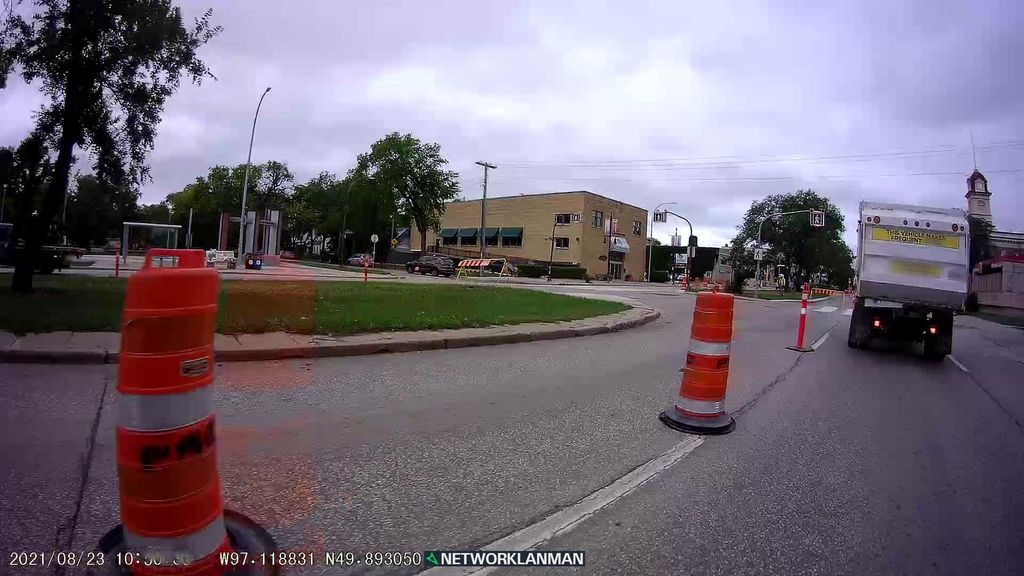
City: winnipeg